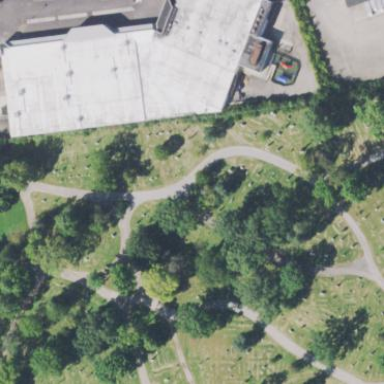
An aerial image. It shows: Cemetery.